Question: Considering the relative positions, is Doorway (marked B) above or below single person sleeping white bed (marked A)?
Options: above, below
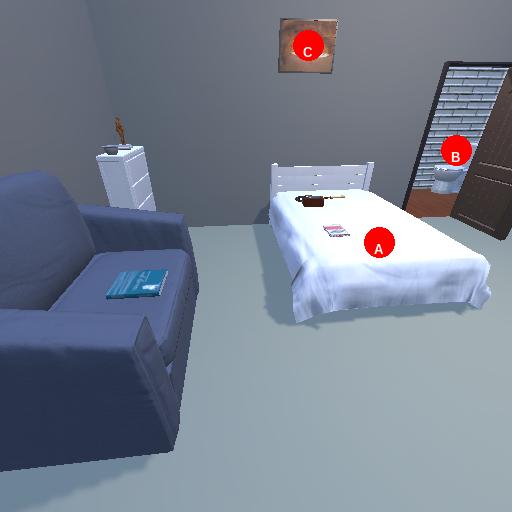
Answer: above